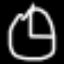
Label: clock